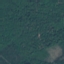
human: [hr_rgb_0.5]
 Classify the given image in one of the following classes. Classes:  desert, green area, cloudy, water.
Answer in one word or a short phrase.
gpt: green area